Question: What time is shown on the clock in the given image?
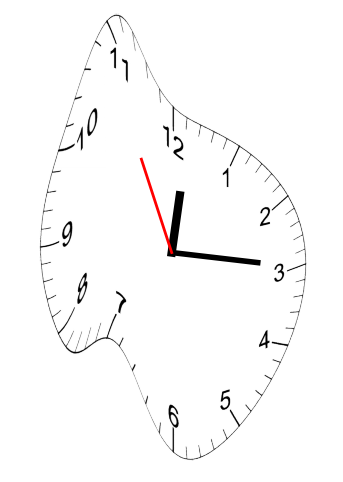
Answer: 12:14:55